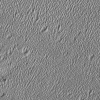
Atmospheric dust classification: not_dusty